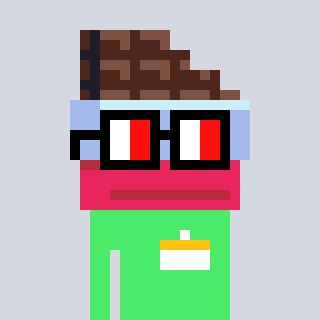
a pixel art character with square glasses with black frames and red eyes, a chocolate-shaped head and a teal-colored body on a cool background